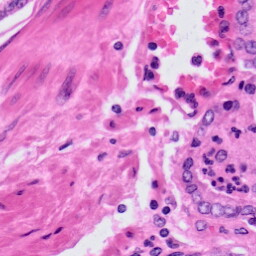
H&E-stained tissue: Prostate